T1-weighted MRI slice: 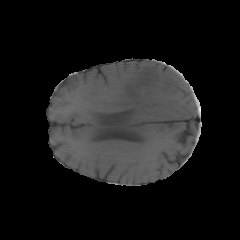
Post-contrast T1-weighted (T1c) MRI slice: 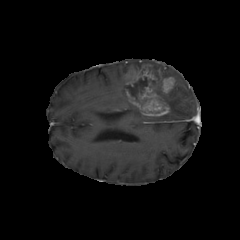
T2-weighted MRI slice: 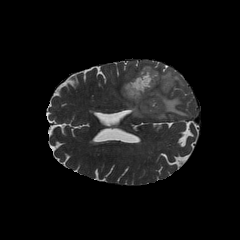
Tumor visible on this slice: yes